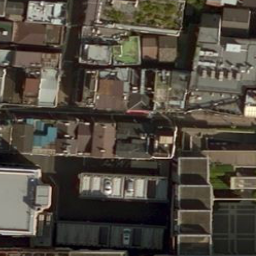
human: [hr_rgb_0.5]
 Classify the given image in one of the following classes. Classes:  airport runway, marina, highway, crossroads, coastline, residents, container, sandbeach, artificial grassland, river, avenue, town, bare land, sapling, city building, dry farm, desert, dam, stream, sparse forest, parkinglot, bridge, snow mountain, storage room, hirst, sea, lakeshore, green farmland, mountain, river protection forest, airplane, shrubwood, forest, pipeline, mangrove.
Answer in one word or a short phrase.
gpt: city building